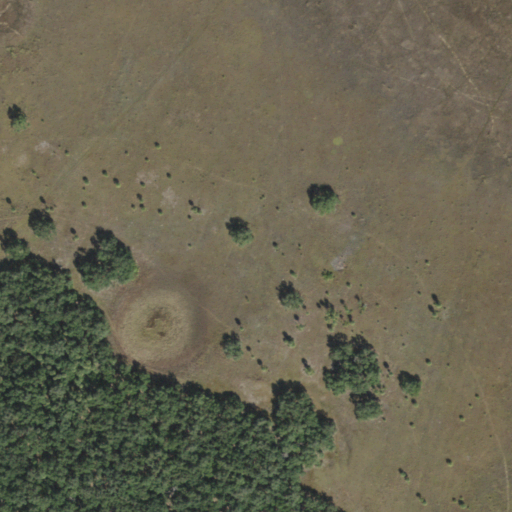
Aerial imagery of island in Florida named Rough Island containing pasture, woody wetlands, evergreen forest, and herbaceous wetlands